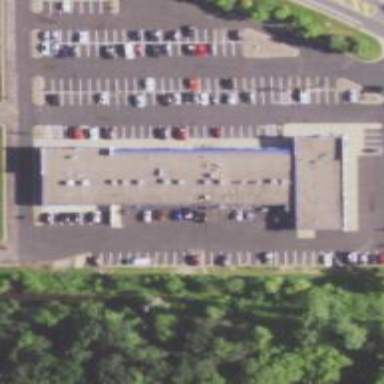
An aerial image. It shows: Car rental facility.